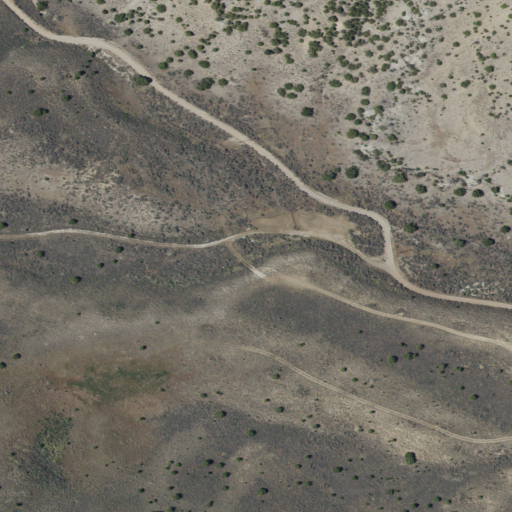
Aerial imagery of valley in Idaho named Left Fork Eightmile Canyon containing only shrub